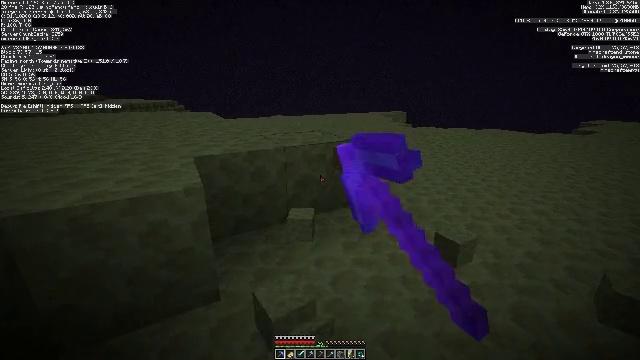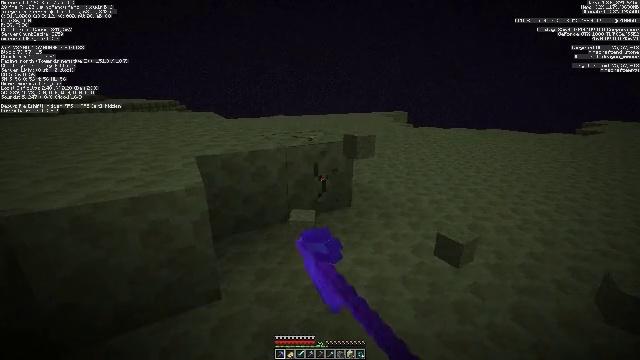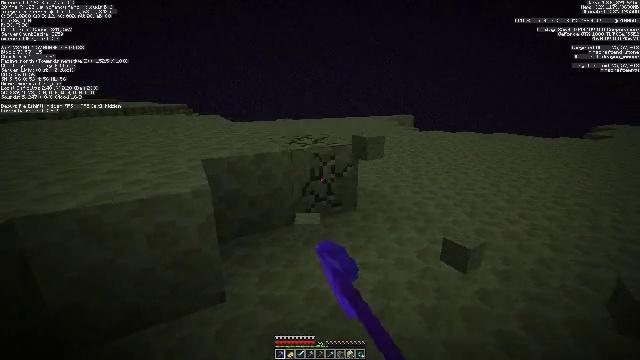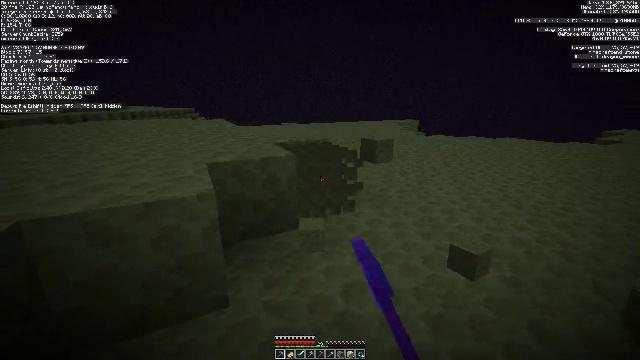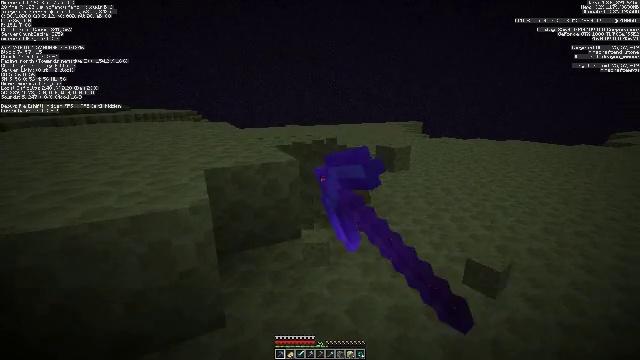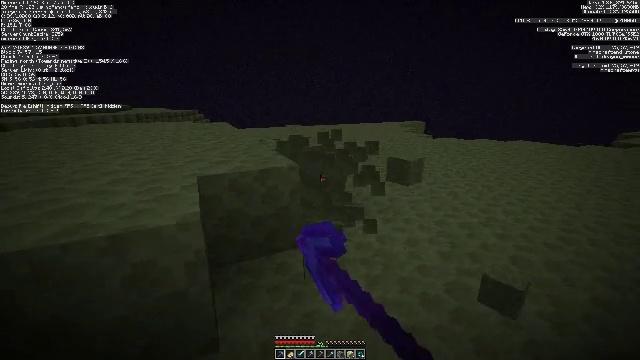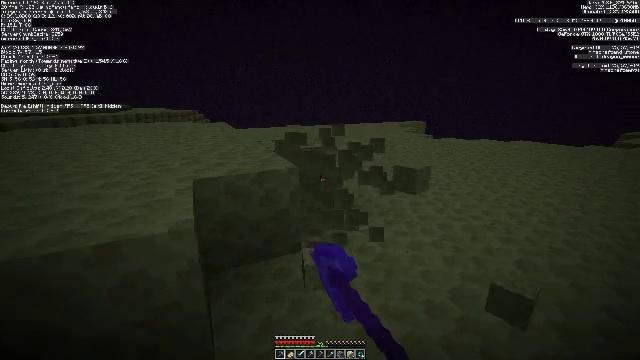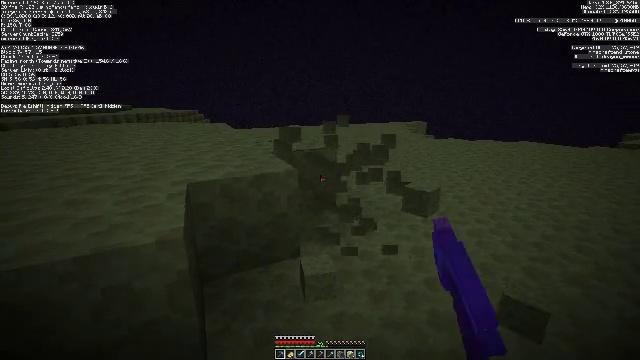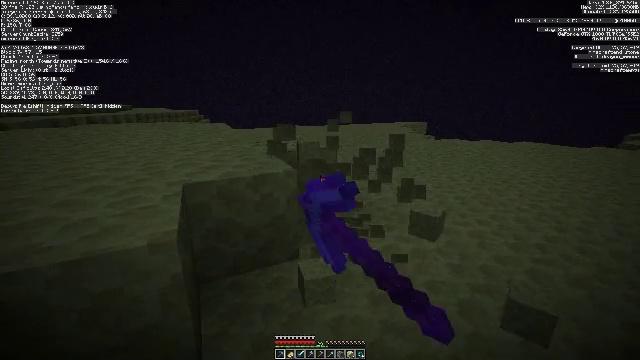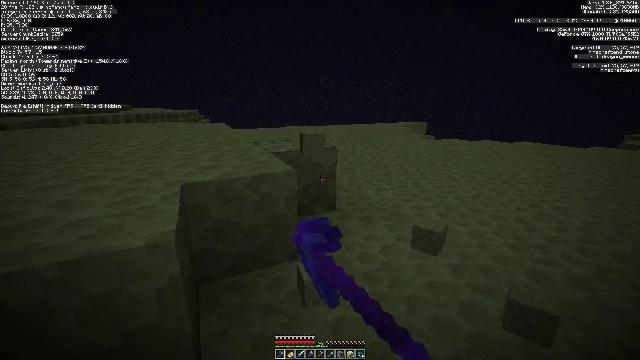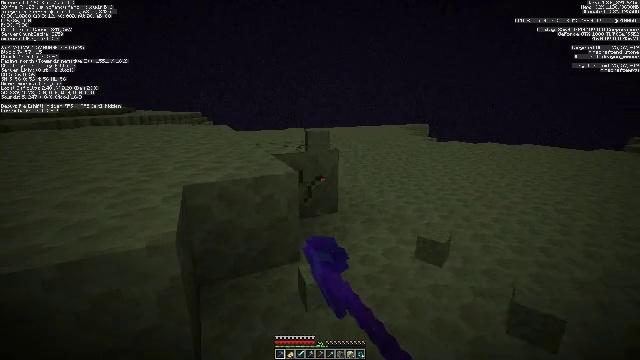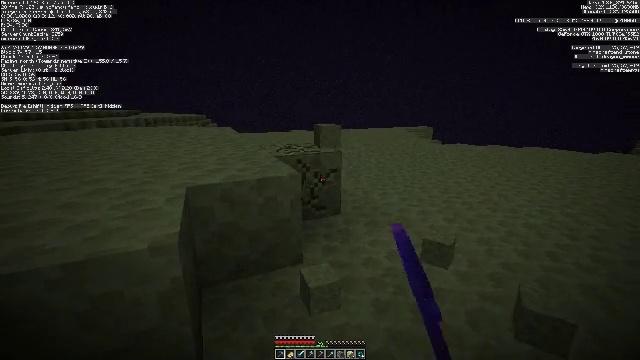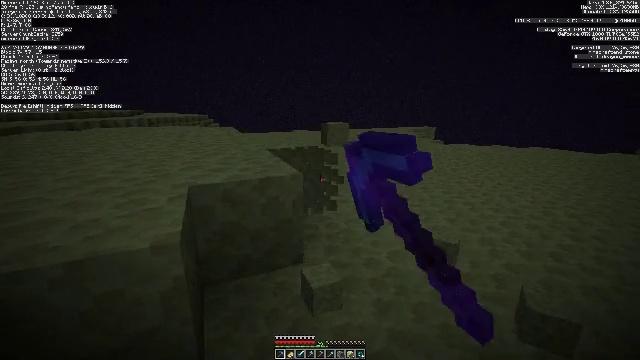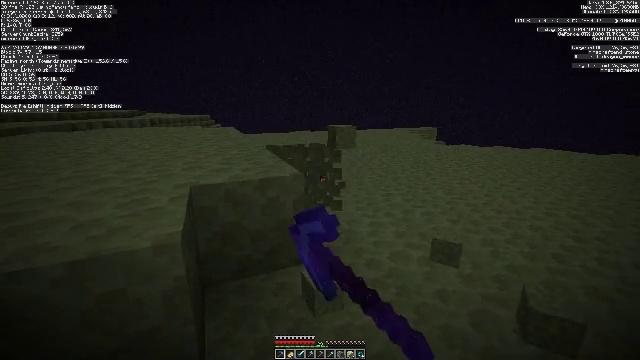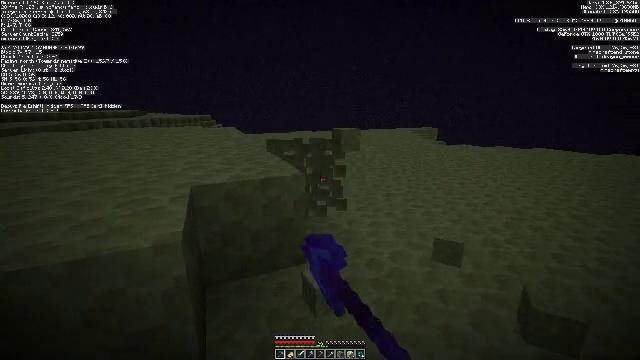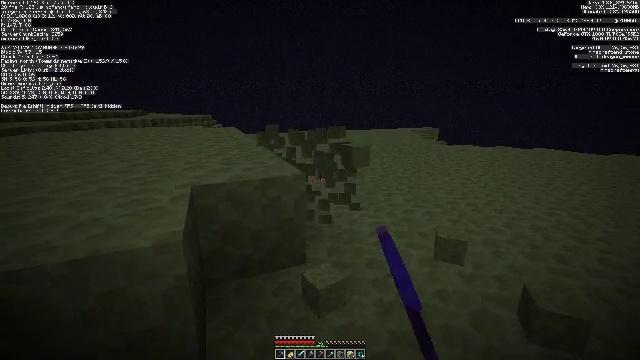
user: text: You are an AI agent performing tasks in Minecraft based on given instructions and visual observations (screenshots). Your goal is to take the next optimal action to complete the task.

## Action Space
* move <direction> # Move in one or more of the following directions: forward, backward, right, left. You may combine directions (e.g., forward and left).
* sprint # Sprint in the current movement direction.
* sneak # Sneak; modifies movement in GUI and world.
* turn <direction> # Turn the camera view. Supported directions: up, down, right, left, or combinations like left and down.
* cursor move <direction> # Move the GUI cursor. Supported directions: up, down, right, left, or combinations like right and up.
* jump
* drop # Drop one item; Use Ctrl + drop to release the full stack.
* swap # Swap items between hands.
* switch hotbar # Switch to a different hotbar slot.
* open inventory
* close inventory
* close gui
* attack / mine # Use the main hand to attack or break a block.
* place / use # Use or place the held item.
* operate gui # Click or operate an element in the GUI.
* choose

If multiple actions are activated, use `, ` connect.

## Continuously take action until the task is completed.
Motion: motion action
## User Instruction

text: Extract end stone with a pickaxe.
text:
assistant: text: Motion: attack / mine
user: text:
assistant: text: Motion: turn left, attack / mine
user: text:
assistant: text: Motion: move forward, turn left, attack / mine
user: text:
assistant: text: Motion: move forward, attack / mine
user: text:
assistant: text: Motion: move forward, attack / mine
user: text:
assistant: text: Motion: attack / mine
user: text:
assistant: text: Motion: attack / mine
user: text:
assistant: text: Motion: attack / mine
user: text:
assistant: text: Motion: attack / mine
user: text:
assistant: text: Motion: attack / mine
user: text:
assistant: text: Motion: attack / mine
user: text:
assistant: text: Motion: attack / mine
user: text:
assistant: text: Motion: attack / mine
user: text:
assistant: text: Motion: attack / mine
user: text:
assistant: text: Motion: attack / mine
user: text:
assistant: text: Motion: turn left, attack / mine
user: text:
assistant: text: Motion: turn left and down, attack / mine
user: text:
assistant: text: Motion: attack / mine
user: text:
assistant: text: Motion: attack / mine
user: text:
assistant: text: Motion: attack / mine
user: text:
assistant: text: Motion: attack / mine
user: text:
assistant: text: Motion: attack / mine
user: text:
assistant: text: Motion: attack / mine
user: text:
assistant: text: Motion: attack / mine
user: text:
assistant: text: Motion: attack / mine
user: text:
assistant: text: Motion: turn left and down, attack / mine
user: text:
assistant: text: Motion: move left, turn left and down, attack / mine
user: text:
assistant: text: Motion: move left, turn left, attack / mine
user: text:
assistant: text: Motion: move left, attack / mine
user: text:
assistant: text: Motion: attack / mine